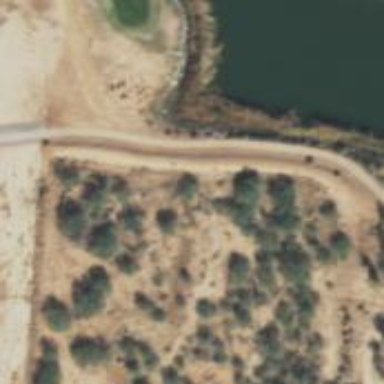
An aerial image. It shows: Service road used as golf cart path.